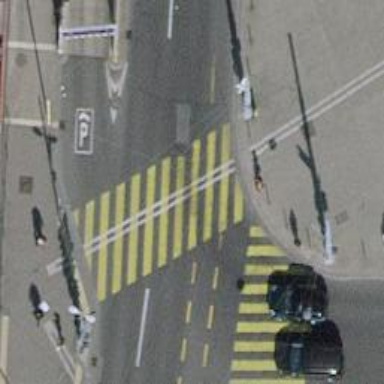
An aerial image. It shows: Road crossing with traffic signals.